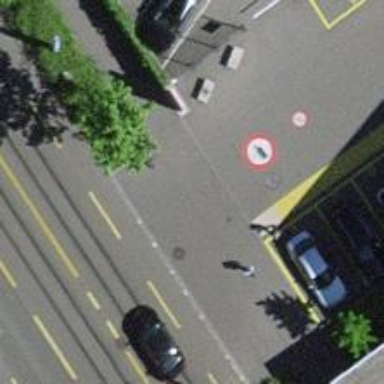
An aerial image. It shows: Car-sharing service available at this location.